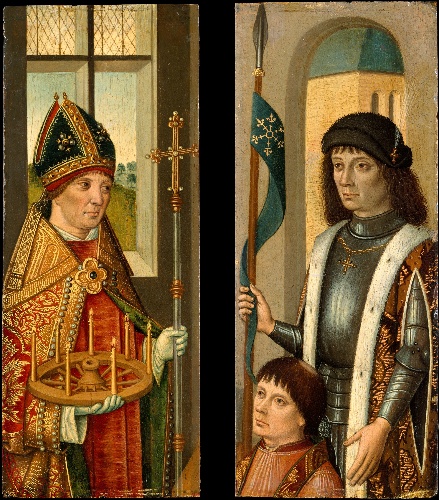
Title: Saint Donatian; Saint Victor Presenting a Donor
Artist: Netherlandish (Bruges) Painter
Artist bio: ca. 1490
Object type: Painting
Classification: Paintings
Medium: Oil on wood
Dimensions: (18) 9 1/2 x 3 7/8 in. (24.1 x 9.8 cm); (19) 9 1/2 x 4 in. (24.1 x 10.2 cm)
Department: European Paintings
Credit line: The Jack and Belle Linsky Collection, 1982
Accession year: 1982
Repository: Metropolitan Museum of Art, New York, NY
Tags: Men|Cross|Saints|Candles